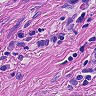
Metastatic tissue present: no